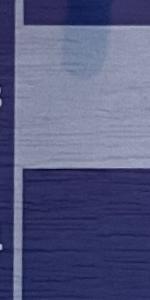
Label: Empty